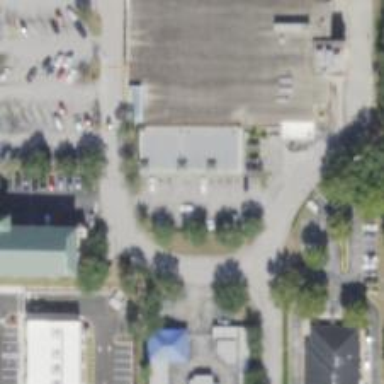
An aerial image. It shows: Parking space is available.